This time-domain trace was recorded on a rotor test rig. Based on the visible evidence, which rotor condition applies: normal, misalignment, unbalance, looseness?
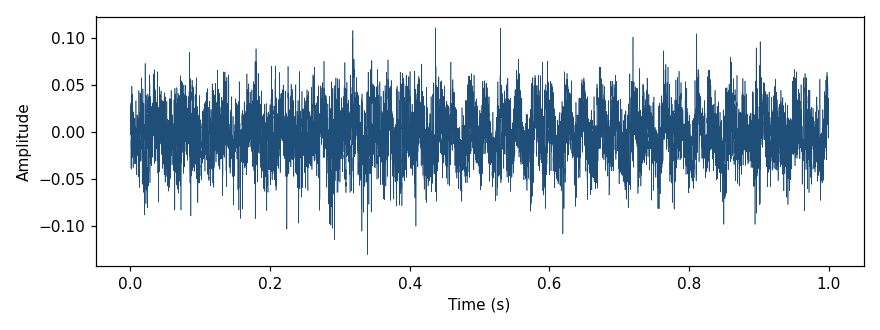
Answer: looseness